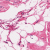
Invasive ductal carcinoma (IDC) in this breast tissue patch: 0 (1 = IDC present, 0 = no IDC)